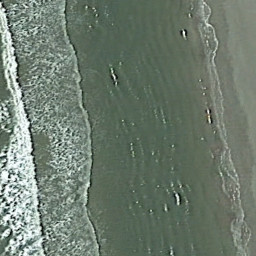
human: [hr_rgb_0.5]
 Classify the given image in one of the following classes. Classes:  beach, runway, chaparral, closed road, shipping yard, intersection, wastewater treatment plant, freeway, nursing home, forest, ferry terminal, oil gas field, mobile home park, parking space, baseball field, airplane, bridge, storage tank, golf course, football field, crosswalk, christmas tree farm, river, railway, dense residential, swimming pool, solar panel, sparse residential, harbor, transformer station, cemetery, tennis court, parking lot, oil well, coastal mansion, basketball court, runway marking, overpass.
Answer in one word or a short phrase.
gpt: beach